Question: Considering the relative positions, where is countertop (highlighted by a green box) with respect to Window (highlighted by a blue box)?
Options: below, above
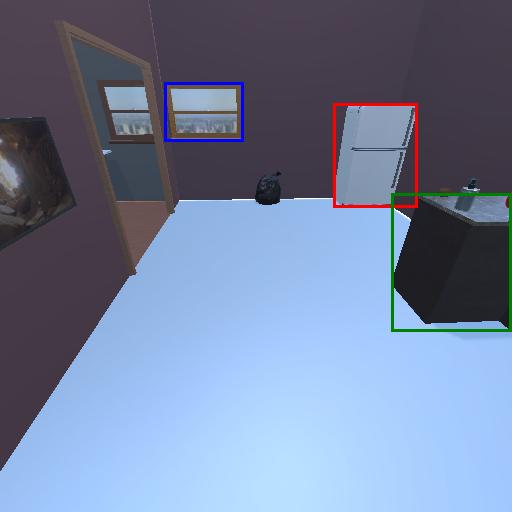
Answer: below